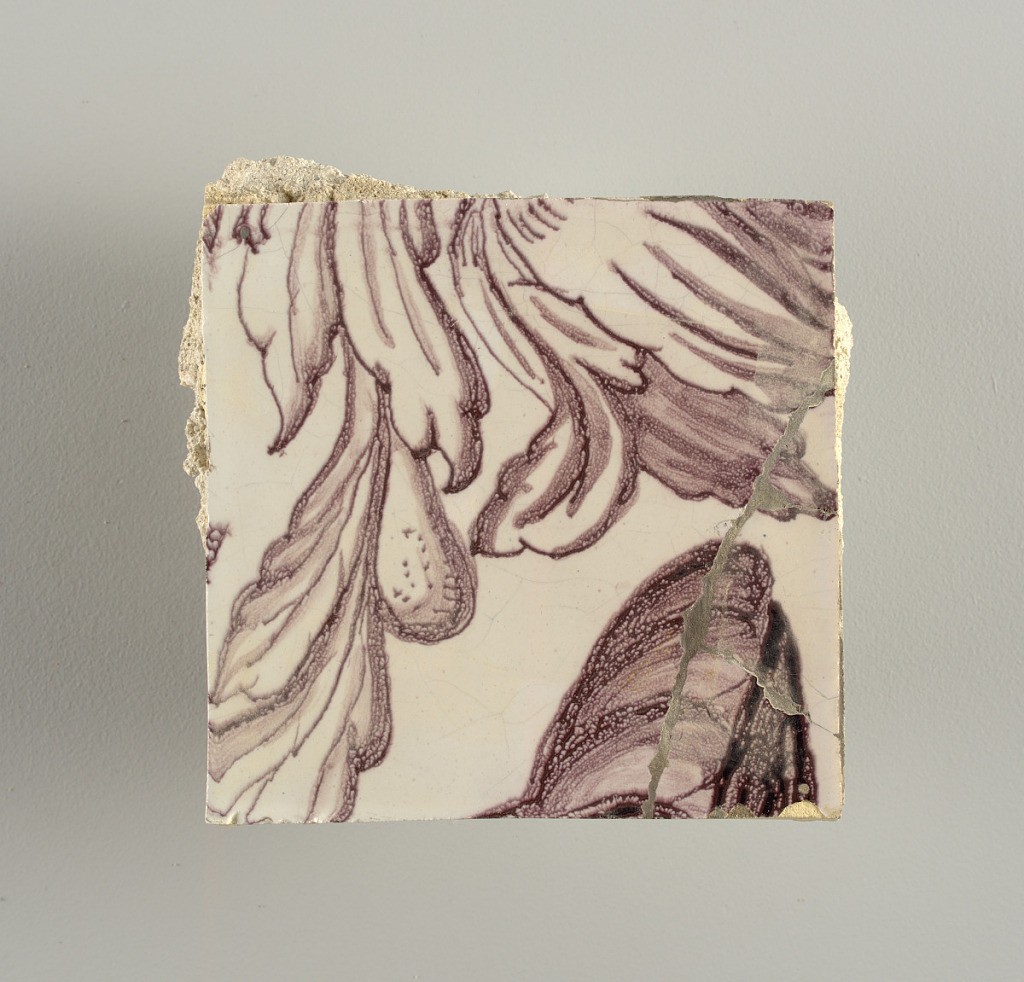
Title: Tile wall facing
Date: ca. 1725
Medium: Tin-glazed earthenware, underglaze
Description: Horizontal rectangle.  Thirty tiles wide and twenty-three tiles high with opening for fireplace eleven tiles wide and ten high.  Foliage arabesques disposed about three vertical axes from which are emphazised by urns at center and right, and at left by the figure of a standing woman carrying an infant on her arm and accompanied by two children.